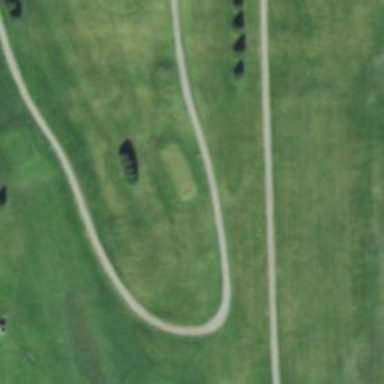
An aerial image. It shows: Golf tee.